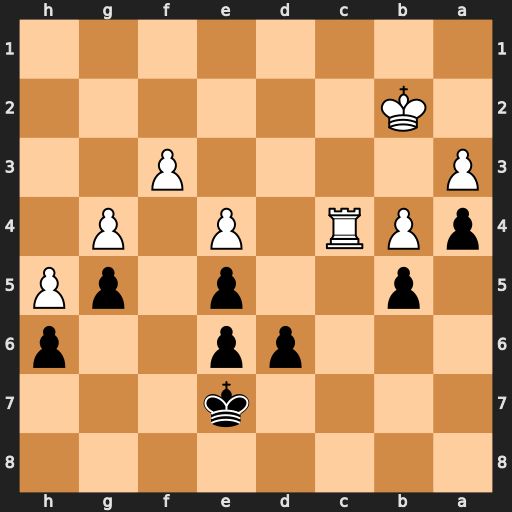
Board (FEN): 8/4k3/3pp2p/1p2p1pP/pPR1P1P1/P4P2/1K6/8
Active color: b
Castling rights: -
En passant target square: -
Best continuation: bxc4 Kc3 d5 exd5 exd5